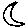
Label: moon